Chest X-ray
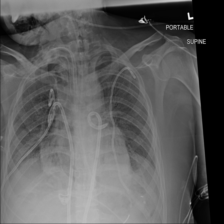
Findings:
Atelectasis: negative
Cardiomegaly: negative
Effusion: negative
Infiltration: negative
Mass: negative
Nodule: negative
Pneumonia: negative
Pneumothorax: negative
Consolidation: negative
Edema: negative
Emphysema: negative
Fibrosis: negative
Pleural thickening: negative
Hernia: negative